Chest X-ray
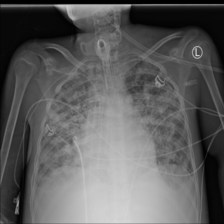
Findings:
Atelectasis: negative
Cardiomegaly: negative
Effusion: negative
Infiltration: negative
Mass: negative
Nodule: negative
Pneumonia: negative
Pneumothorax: negative
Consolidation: negative
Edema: negative
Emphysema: negative
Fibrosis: negative
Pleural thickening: negative
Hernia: negative